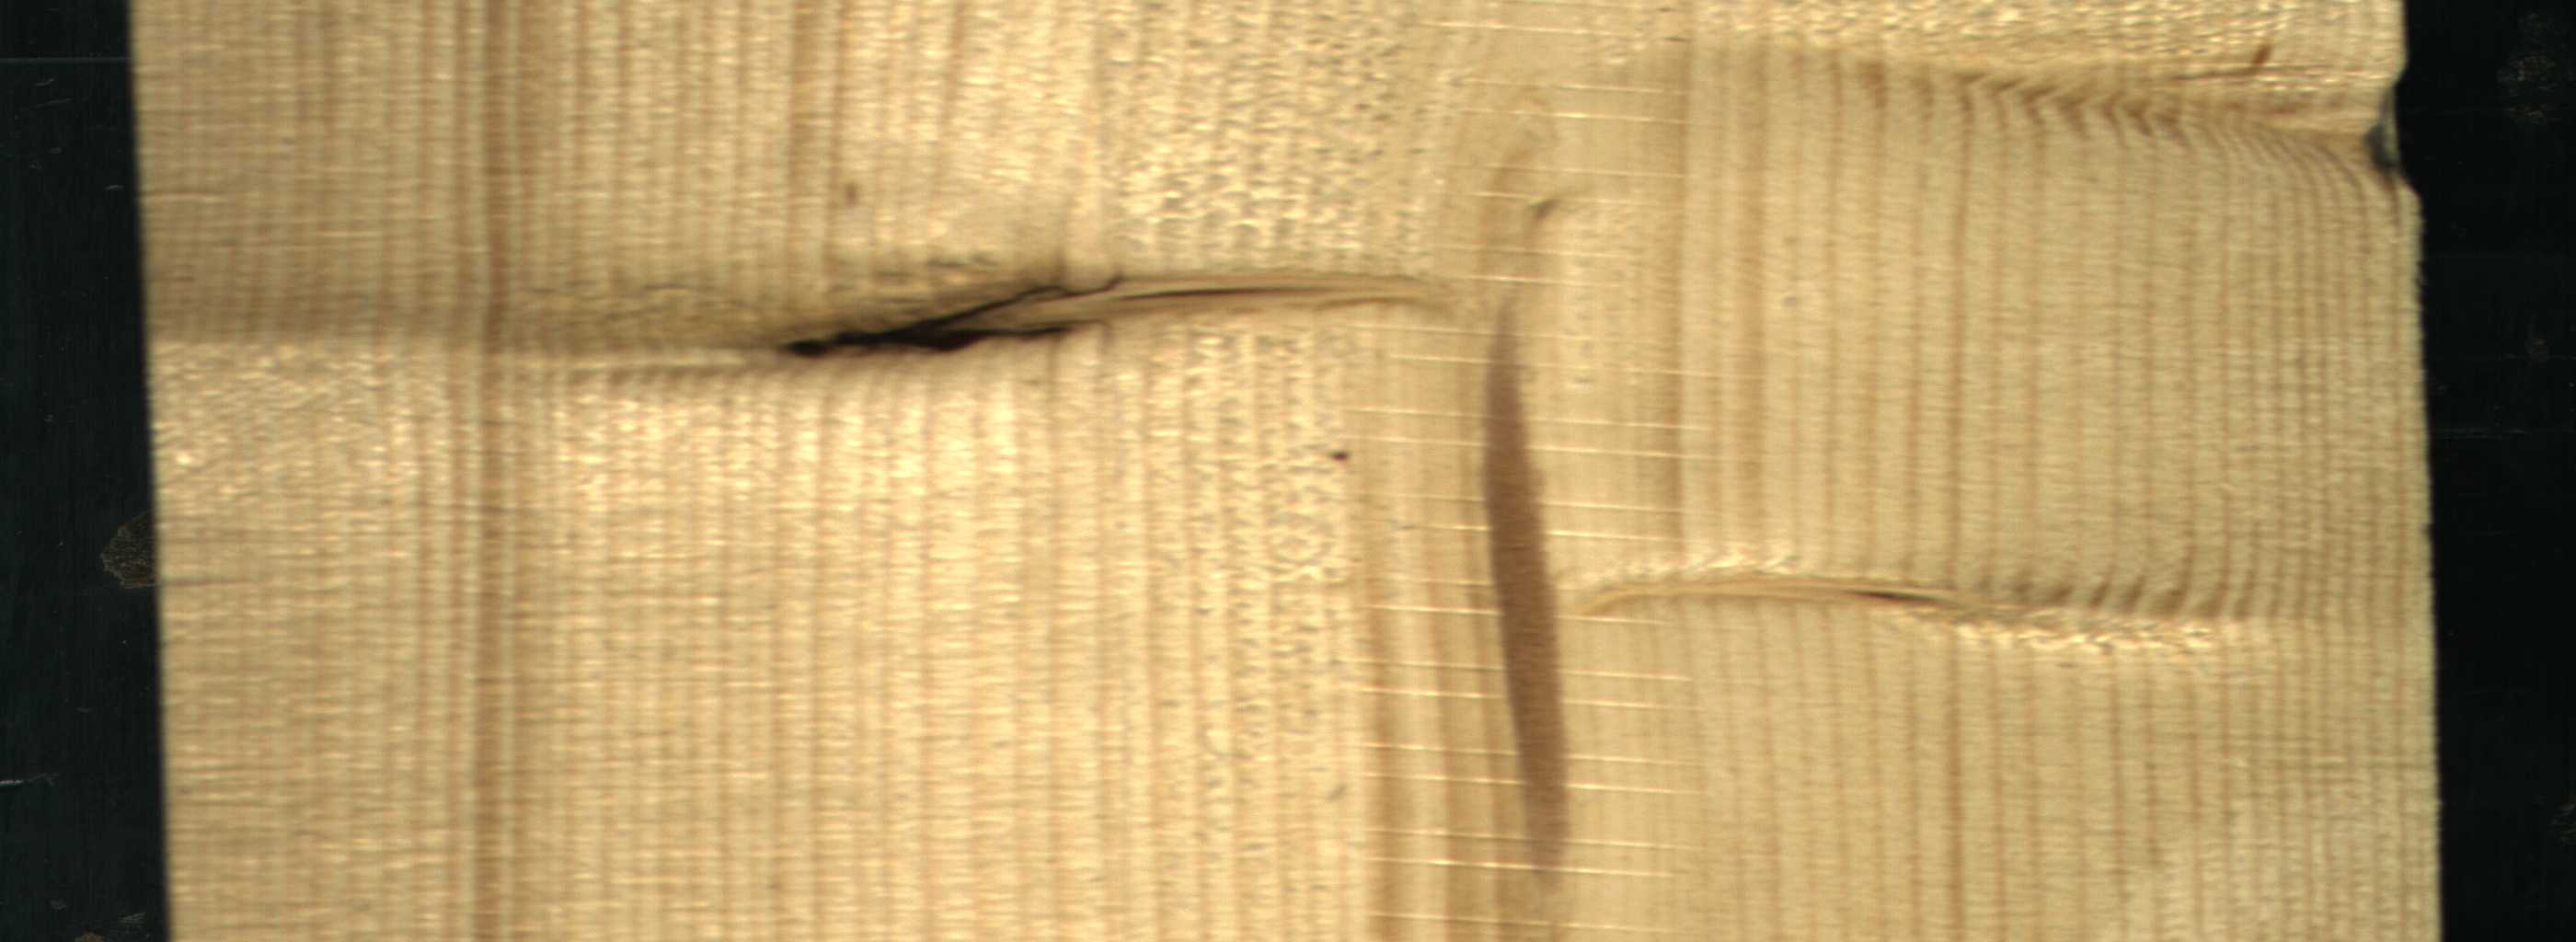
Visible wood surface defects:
Marrow
Dead_Knot
Live_Knot
Live_Knot